Question: **** Build of configuration Default for project HelloCpp ****
'''
bash C:/Development/cocos2d-x-2.2.2/samples/Cpp/HelloCpp/proj.android/build_native.sh
cygwin warning:
MS-DOS style path detected: C:\Development\cocos2d-x-2.2.2\samples\Cpp\HelloCpp\proj.android
Preferred POSIX equivalent is: /cygdrive/c/Development/cocos2d-x-2.2.2/samples/Cpp/HelloCpp/proj.android
CYGWIN environment variable option "nodosfilewarning" turns off this warning.
Consult the user's guide for more details about POSIX paths:
http://cygwin.com/cygwin-ug-net/using.html#using-pathnames
NDK_ROOT = C:\Development
dk;C:\cygwin64in;C:\Development
dk;C:\cygwin64in
COCOS2DX_ROOT = /cygdrive/c/Development/cocos2d-x-2.2.2/samples/Cpp/HelloCpp/proj.android/../../../..
APP_ROOT = /cygdrive/c/Development/cocos2d-x-2.2.2/samples/Cpp/HelloCpp/proj.android/..
APP_ANDROID_ROOT = /cygdrive/c/Development/cocos2d-x-2.2.2/samples/Cpp/HelloCpp/proj.android
Using prebuilt externals
+ 'C:\Development
dk;C:\cygwin64in;C:\Development
dk;C:\cygwin64in/ndk-build' -C /cygdrive/c/Development/cocos2d-x-2.2.2/samples/Cpp/HelloCpp/proj.android NDK_MODULE_PATH=/cygdrive/c/Development/cocos2d-x-2.2.2/samples/Cpp/HelloCpp/proj.android/../../../..:/cygdrive/c/Development/cocos2d-x-2.2.2/samples/Cpp/HelloCpp/proj.android/../../../../cocos2dx/platform/third_party/android/prebuilt
C:/Development/cocos2d-x-2.2.2/samples/Cpp/HelloCpp/proj.android/build_native.sh: line 90: **C:\Development
dk;C:\cygwin64in;C:\Development
dk;C:\cygwin64in/ndk-build: No such file or directory
'''
** Build Finished **

I'm not sure why this is giving me this error. Any help will be appreciated.
Thanks in advance.
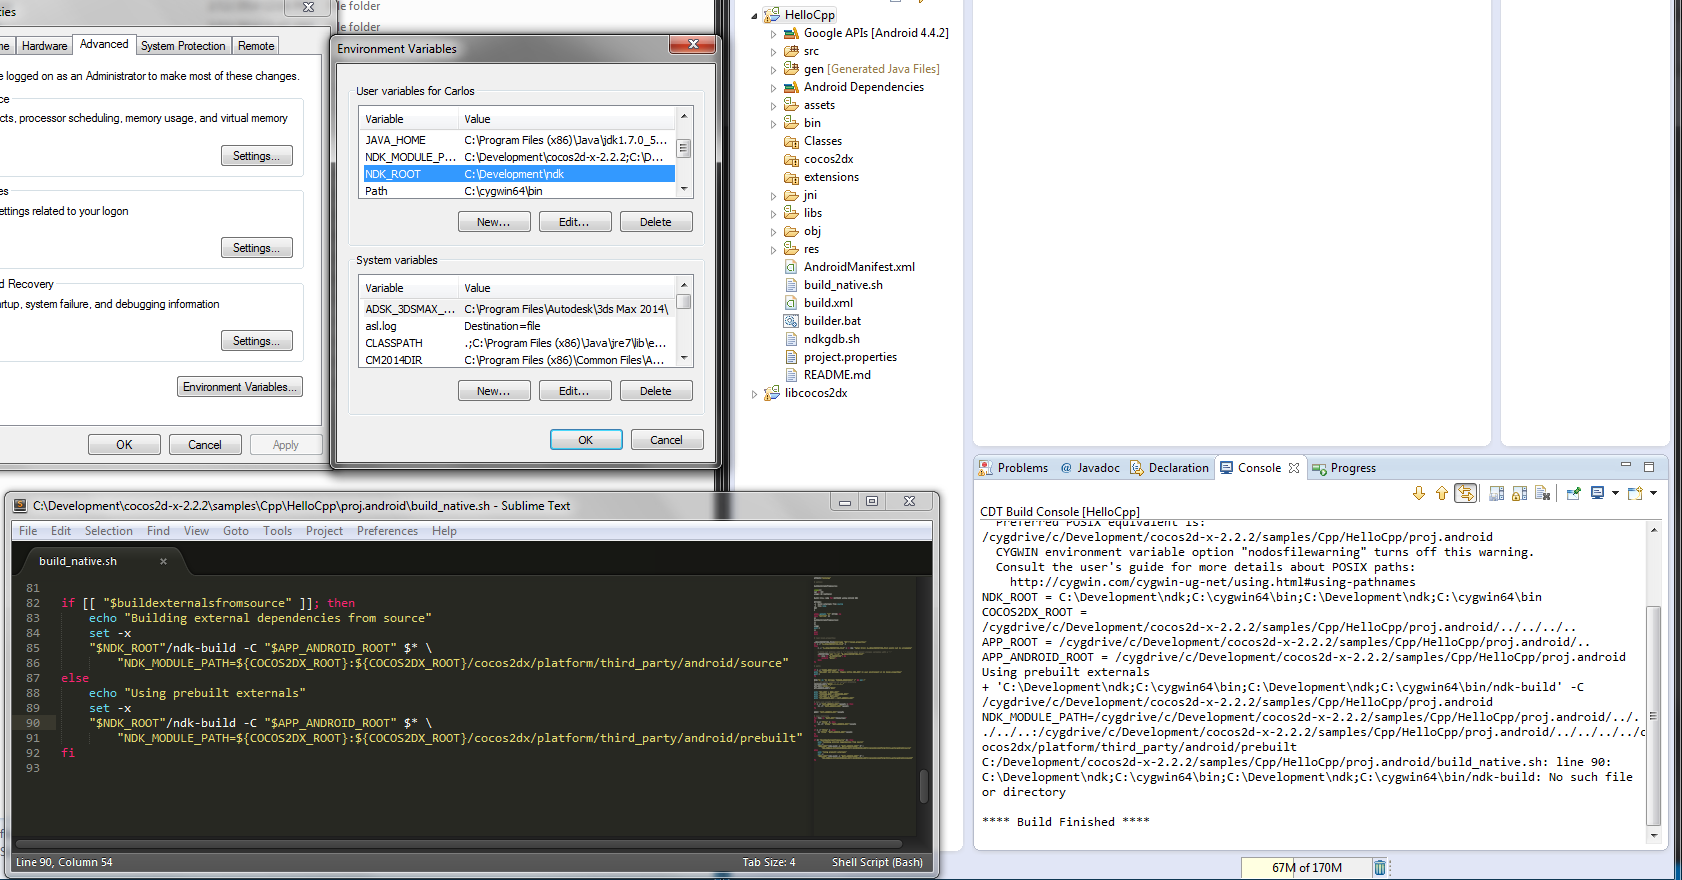
Answer: I found the answer to that problem, I had edited the NDK_ROOT inside the eclipse project. Like this.
<URL>
That's why it was giving that weird path in NDK_ROOT, now i don't have that problem anymore. But the app is not running on my phone thought. Whenever i try to install it it says "App not installed".